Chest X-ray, PA view. Patient: 47 years old, sex F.
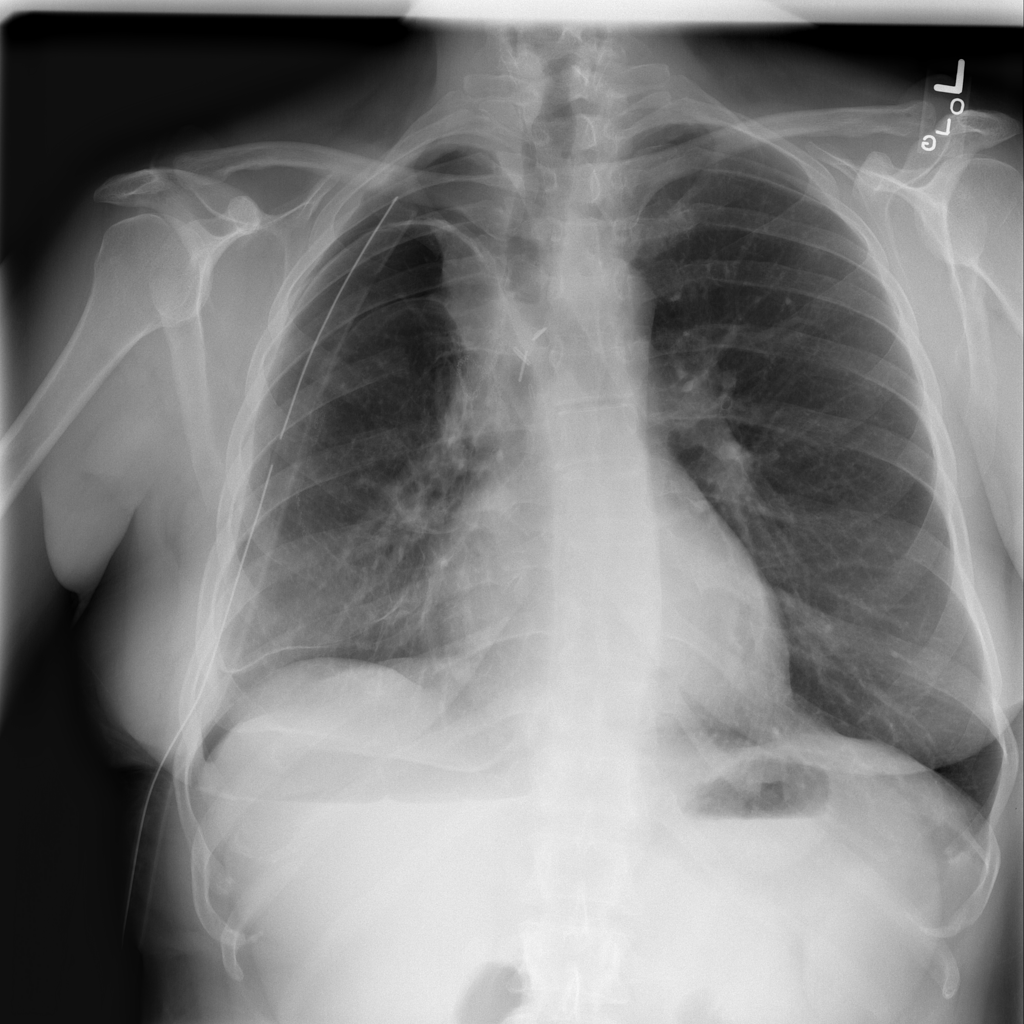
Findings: Pneumothorax